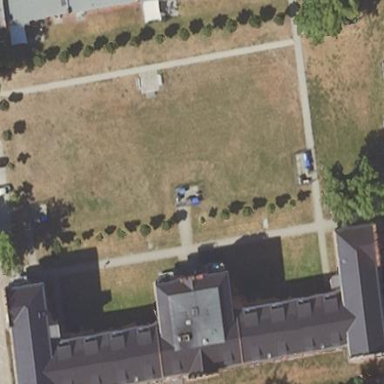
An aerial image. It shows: Hipped roof on apartment building.